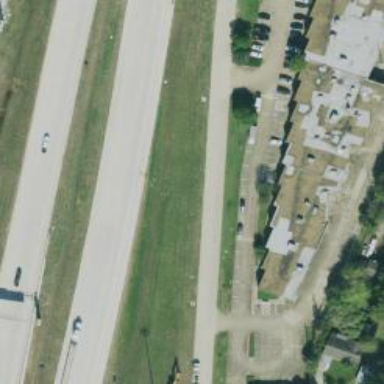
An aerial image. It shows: Secondary road with frontage road alongside.